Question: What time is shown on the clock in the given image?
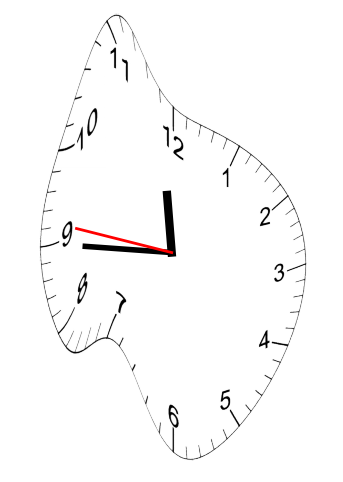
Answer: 11:44:46